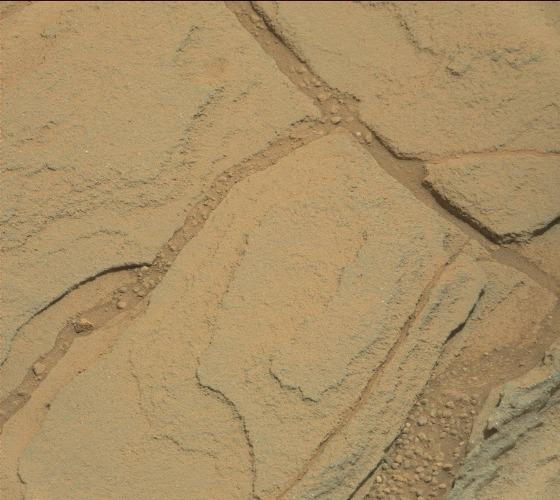
Terrain classes present: Bedrock, Gravel / Sand / Soil, Shadow